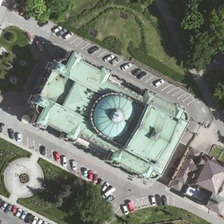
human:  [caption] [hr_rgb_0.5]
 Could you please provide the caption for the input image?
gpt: several buildings and green trees are around a church .

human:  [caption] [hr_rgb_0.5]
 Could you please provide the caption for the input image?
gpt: several buildings and green trees are around a church .

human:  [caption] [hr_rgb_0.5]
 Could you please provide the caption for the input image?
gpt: the church has a bright blue dome and is surrounded by vehicles and greenbelts .

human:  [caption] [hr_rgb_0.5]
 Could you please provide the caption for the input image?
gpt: the church has a bright blue dome and is surrounded by vehicles and greenbelts .

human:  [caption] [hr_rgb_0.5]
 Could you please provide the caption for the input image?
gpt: several buildings and green trees are around a church .